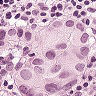
Metastatic tissue present: yes